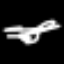
Label: fork